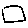
Label: square